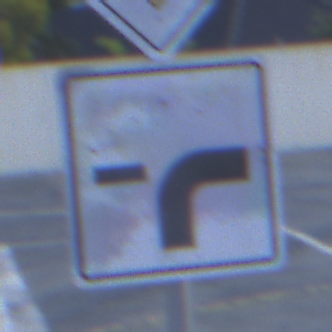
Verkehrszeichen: VerlaufVorfahrtsstrasse9
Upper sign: Vorfahrtsstrasse
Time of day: SunriseSunset
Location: Outdoor (Suburban)
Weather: PartlyCloudy
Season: NotSpecified
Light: Natural